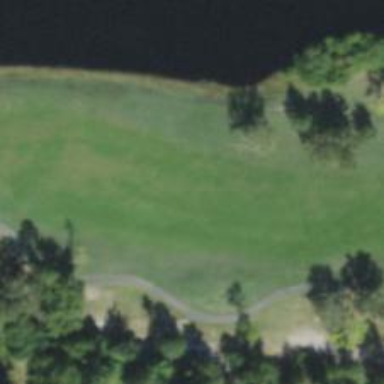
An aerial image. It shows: View of golf hole.